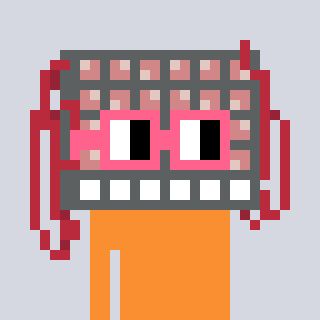
a pixel art character with square pink glasses, a turing-shaped head and a orange-colored body on a cool background